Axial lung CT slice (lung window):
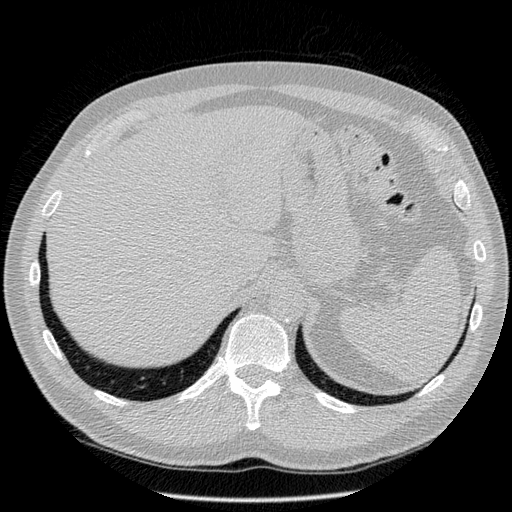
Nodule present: no